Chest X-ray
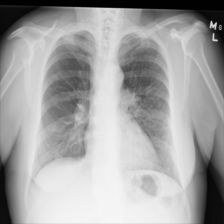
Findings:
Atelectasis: negative
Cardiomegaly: negative
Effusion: negative
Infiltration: negative
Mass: negative
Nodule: negative
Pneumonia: negative
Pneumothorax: negative
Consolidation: negative
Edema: negative
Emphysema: negative
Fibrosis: negative
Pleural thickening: negative
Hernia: negative